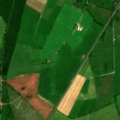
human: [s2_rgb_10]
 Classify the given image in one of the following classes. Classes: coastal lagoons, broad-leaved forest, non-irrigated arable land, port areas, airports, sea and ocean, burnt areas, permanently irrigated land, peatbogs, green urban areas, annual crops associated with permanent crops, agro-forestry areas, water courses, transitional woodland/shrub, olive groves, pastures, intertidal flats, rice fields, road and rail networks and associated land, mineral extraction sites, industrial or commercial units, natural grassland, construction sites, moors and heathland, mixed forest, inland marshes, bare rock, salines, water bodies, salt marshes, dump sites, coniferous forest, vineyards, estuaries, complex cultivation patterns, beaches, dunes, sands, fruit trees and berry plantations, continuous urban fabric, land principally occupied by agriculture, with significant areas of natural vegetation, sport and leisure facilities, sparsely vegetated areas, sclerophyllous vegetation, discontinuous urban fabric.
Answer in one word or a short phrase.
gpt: non-irrigated arable land, pastures, broad-leaved forest, transitional woodland/shrub